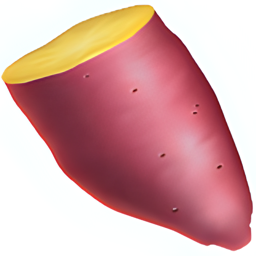
Name: roasted sweet potato
Emoji: 🍠
Group: Food & Drink
Sub-group: food-asian